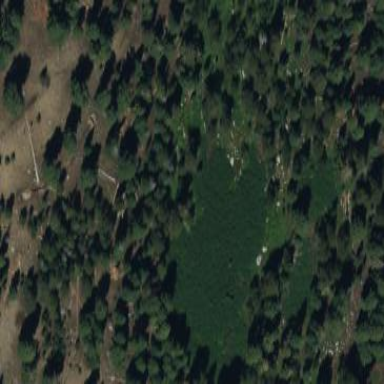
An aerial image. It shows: Wet meadow with wood vegetation.